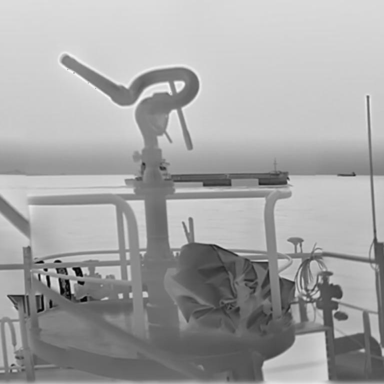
There is a liner in the infrared image.